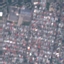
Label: Residential